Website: ulta-beauty
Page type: delivery-shipping
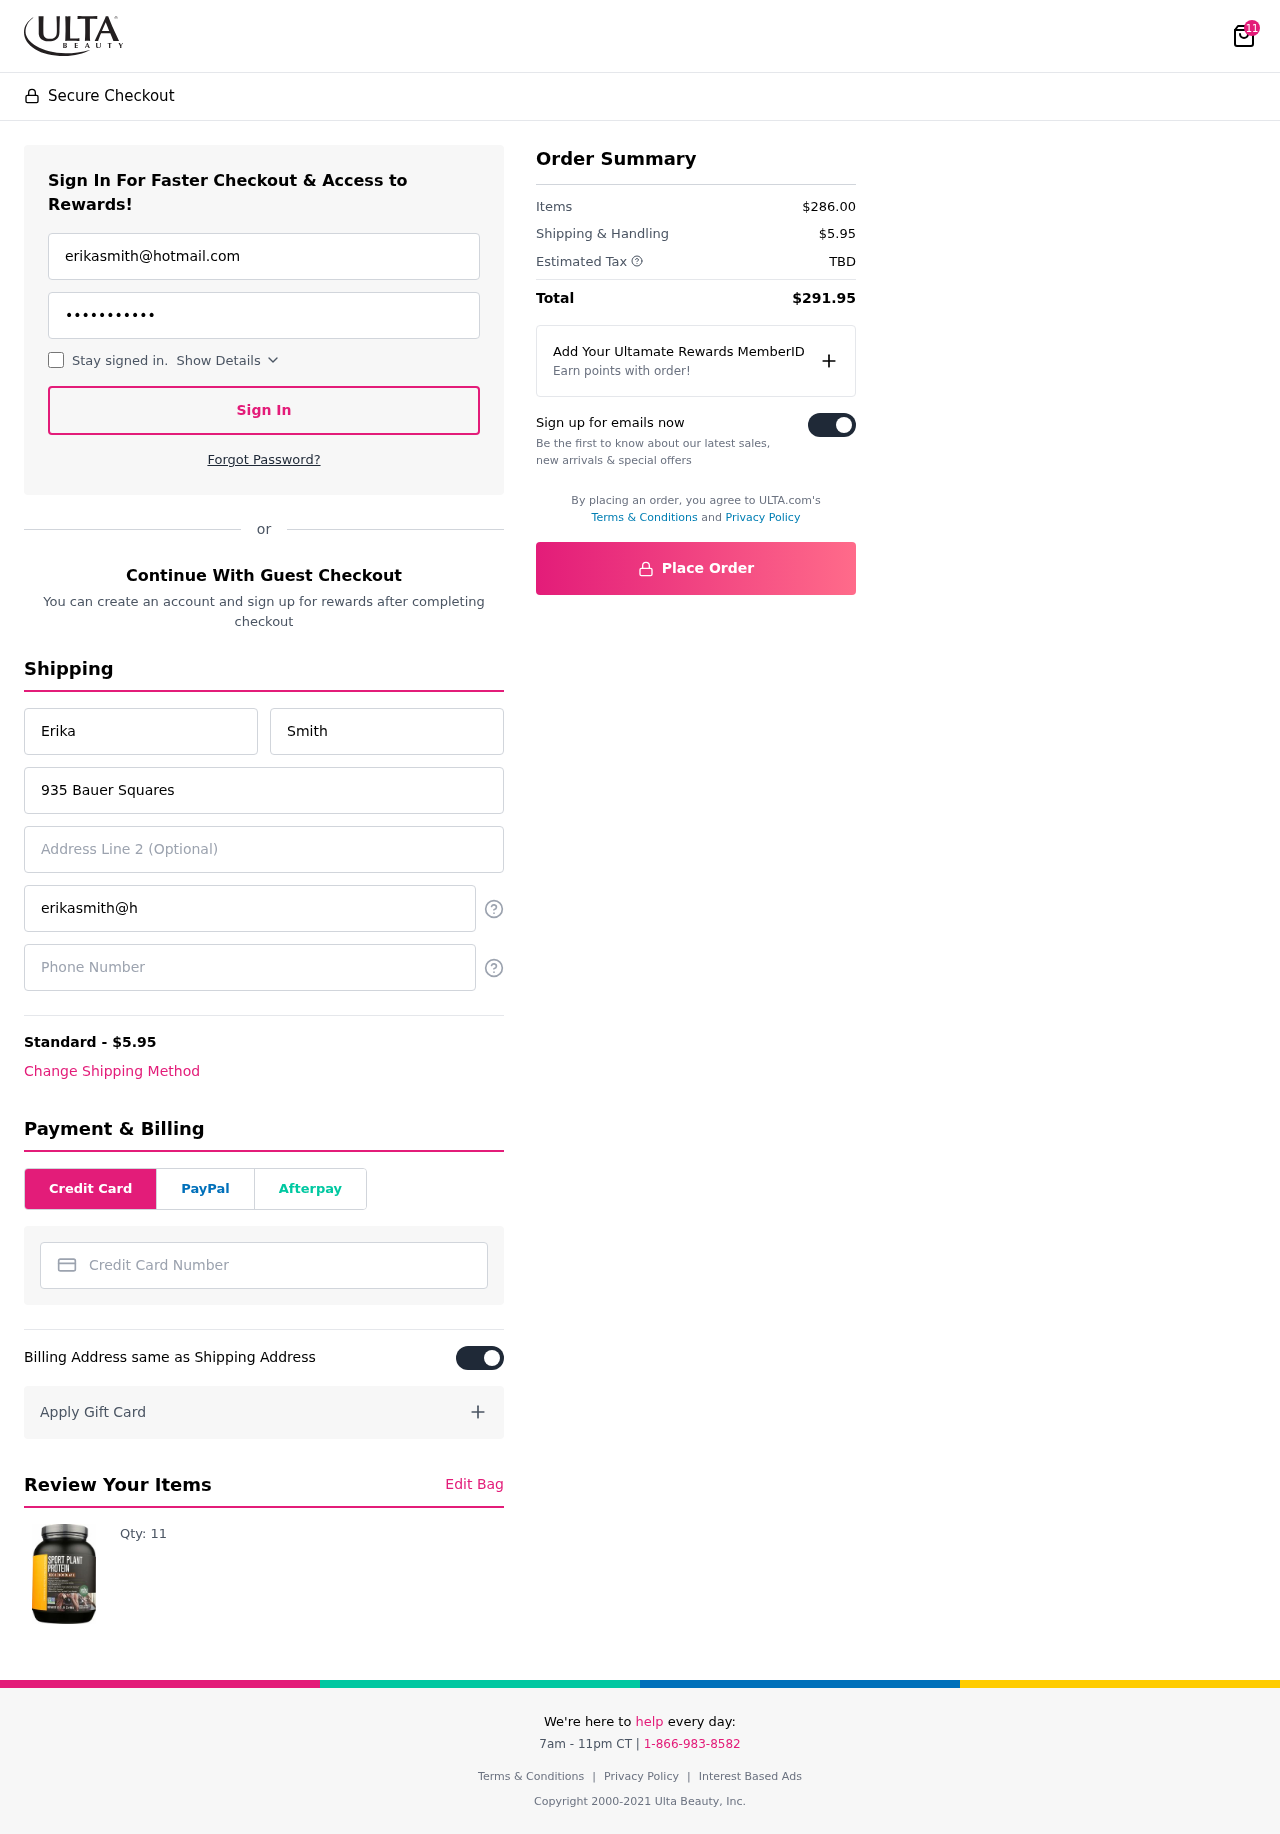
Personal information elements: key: PII_CARD_NUMBER
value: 3729 4201 6500 632
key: PII_EMAIL
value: erikasmith@hotmail.com
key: PII_EMAIL2
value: erikasmith@hotmail.com
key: PII_FIRSTNAME
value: Erika
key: PII_LASTNAME
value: Smith
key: PII_PHONE
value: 7495827283
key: PII_STREET
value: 935 Bauer Squares
Product elements: key: PRODUCT1_QUANTITY
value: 11
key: PRODUCT1
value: Qty: 11
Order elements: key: ORDER_NUM_ITEMS
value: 11
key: ORDER_SHIPPING_COST
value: $5.95
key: ORDER_SUBTOTAL
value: $286.00
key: ORDER_TAX
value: TBD
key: ORDER_TOTAL
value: $291.95